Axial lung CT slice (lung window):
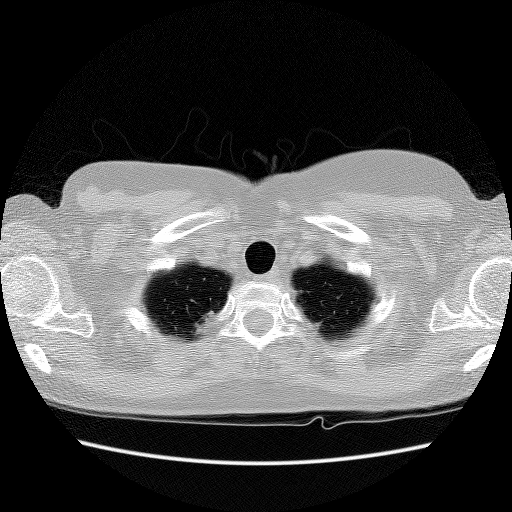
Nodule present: no